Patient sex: M
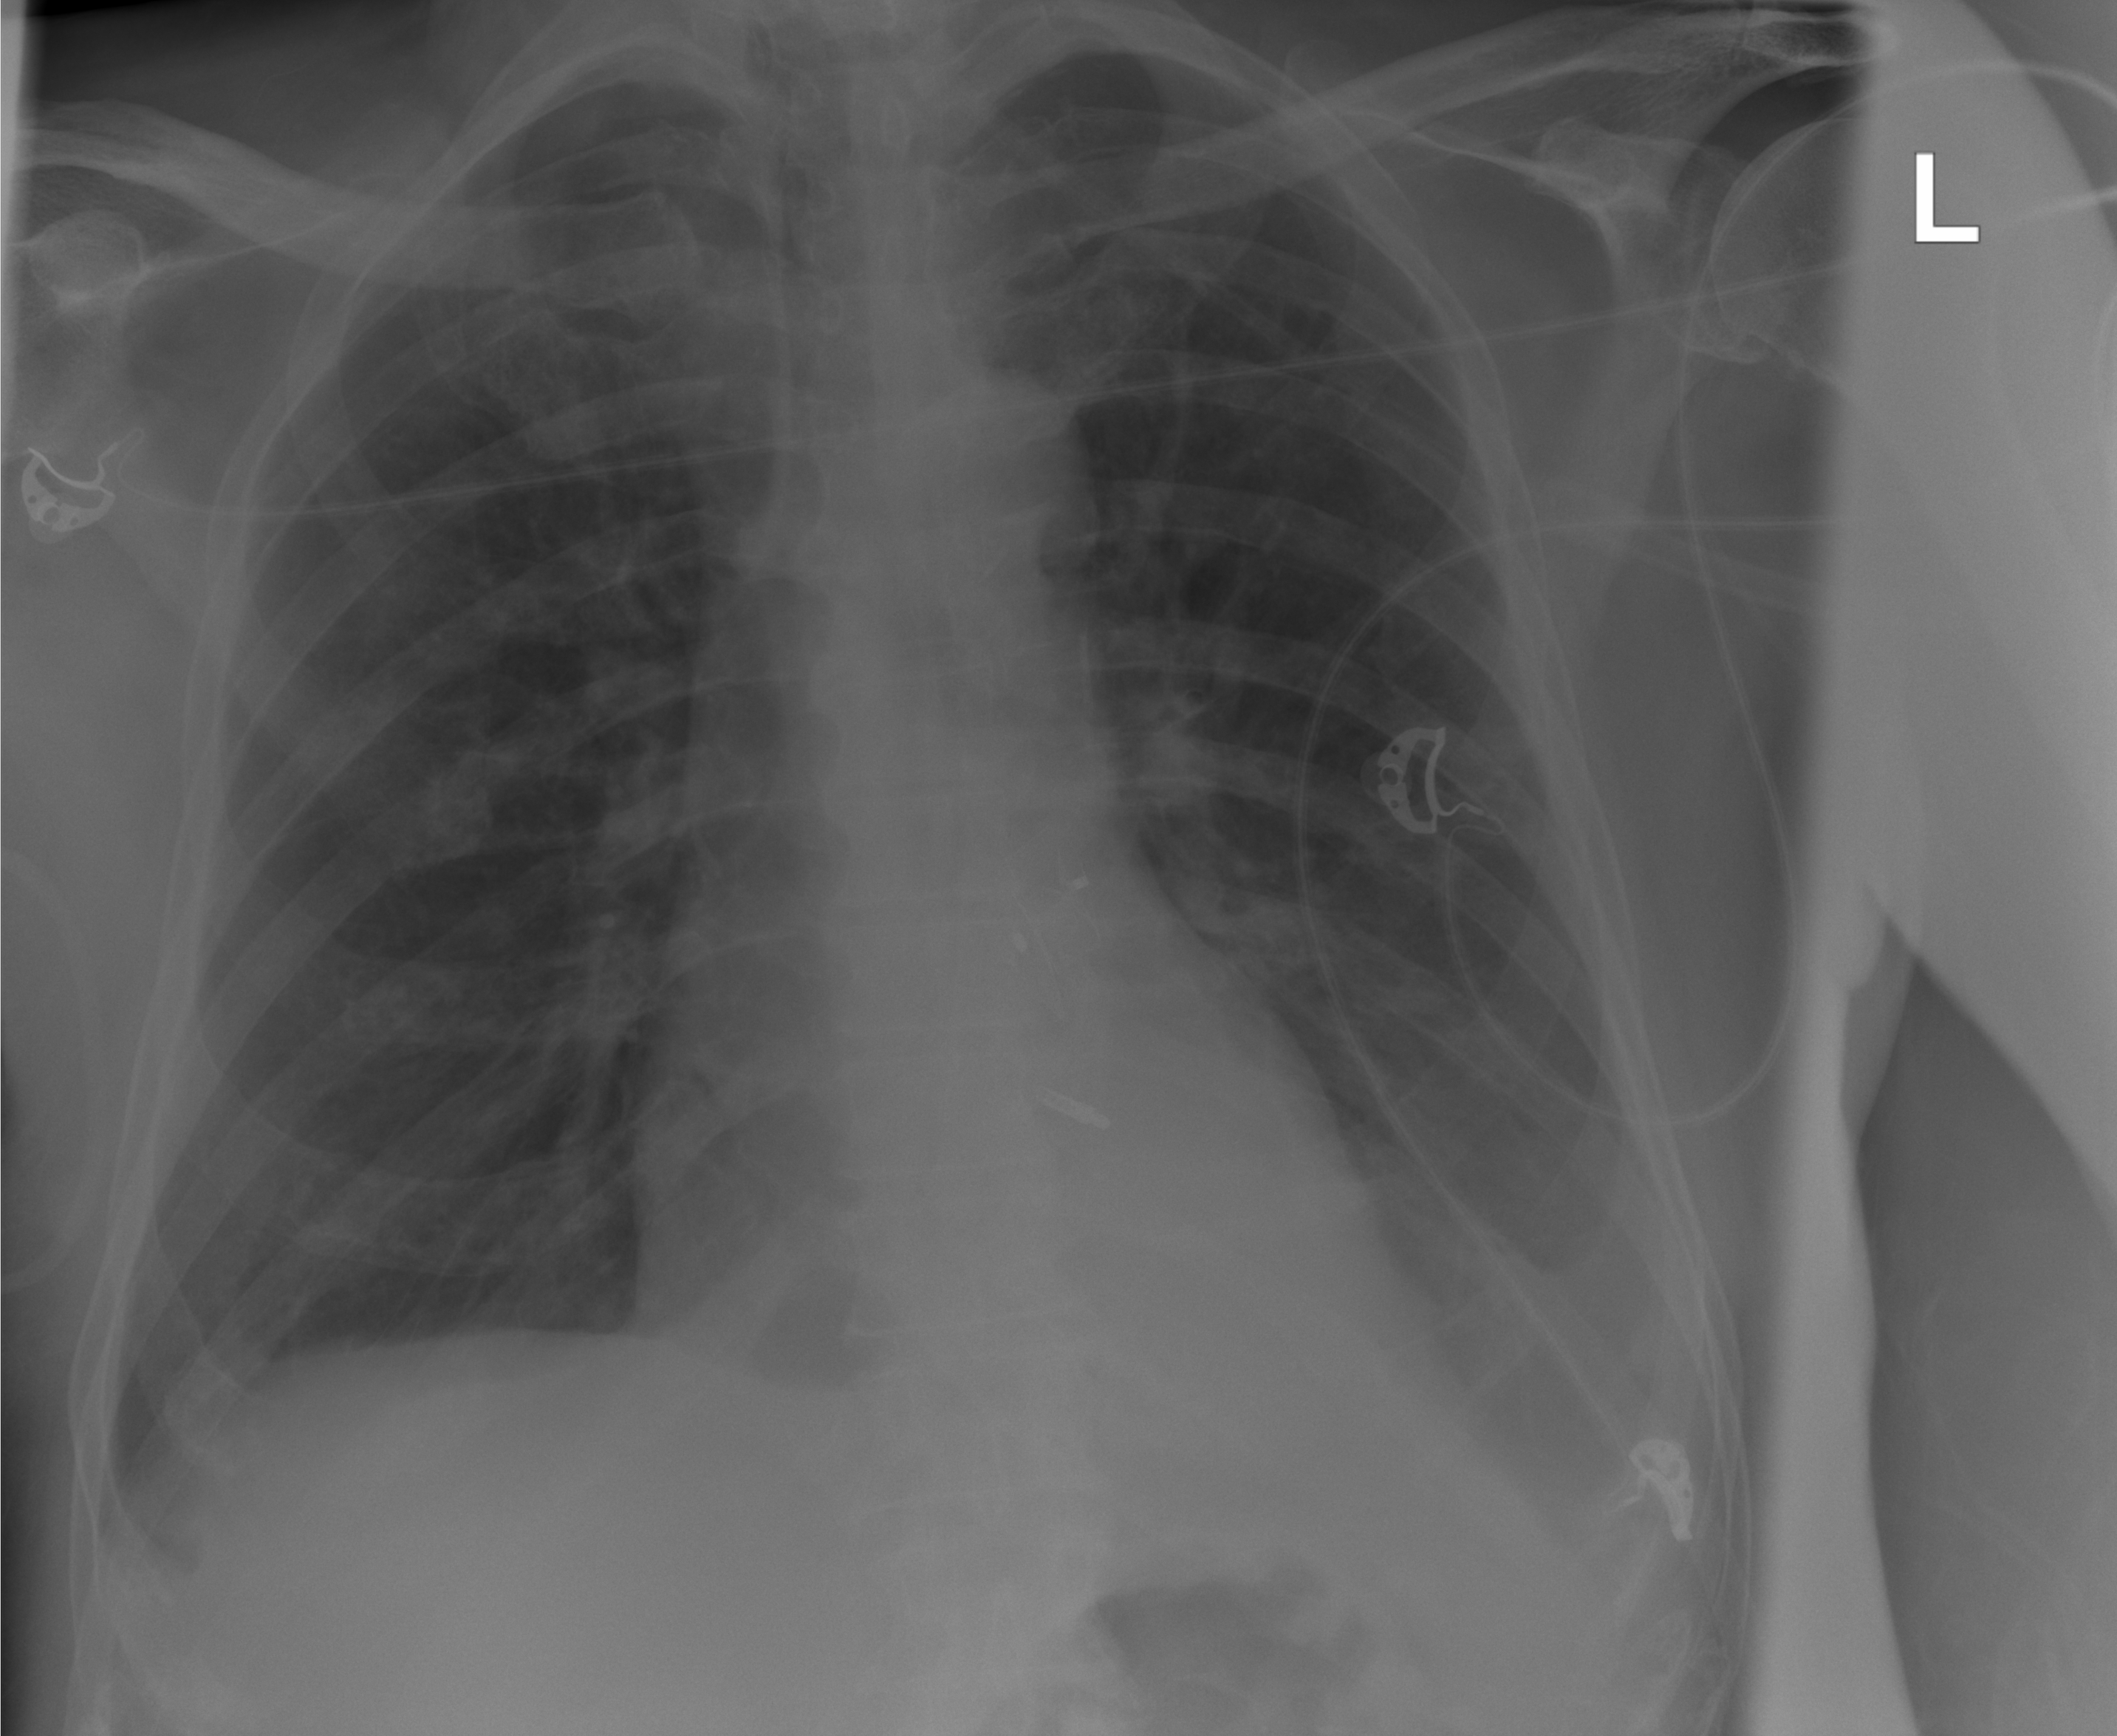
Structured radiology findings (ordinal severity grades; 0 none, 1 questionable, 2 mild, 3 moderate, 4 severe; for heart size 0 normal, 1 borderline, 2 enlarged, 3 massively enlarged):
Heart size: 0
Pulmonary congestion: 0
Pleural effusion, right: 0
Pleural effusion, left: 1
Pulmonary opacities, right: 0
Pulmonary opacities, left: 0
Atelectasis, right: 0
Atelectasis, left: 1